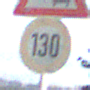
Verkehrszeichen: Geschwindigkeit130
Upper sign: Stau
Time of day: MorningAfternoon
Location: Outdoor (Nature)
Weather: PartlyCloudy
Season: NotSpecified
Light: Natural